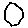
Label: hexagon